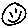
Label: smiley face